Field crop: maize
Growth stage: 2
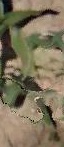
Species: maize